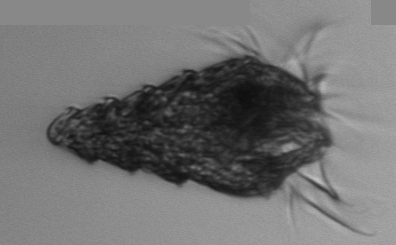
Label: Laboea_strobila